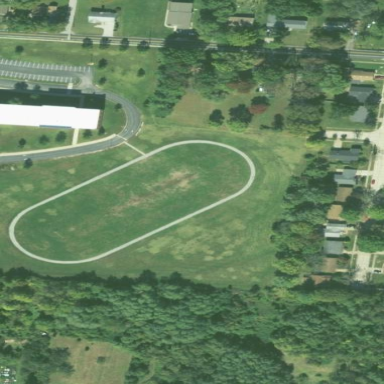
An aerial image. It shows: Track located within leisure land area.